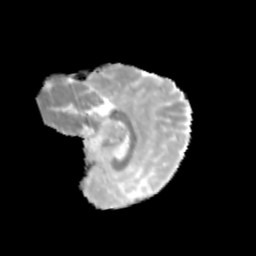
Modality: MD
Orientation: sagittal
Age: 10
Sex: male
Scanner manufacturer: siemens
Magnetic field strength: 3 T
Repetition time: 3.8 s
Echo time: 0.07 s